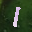
Label: 1